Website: macys
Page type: cross-sells
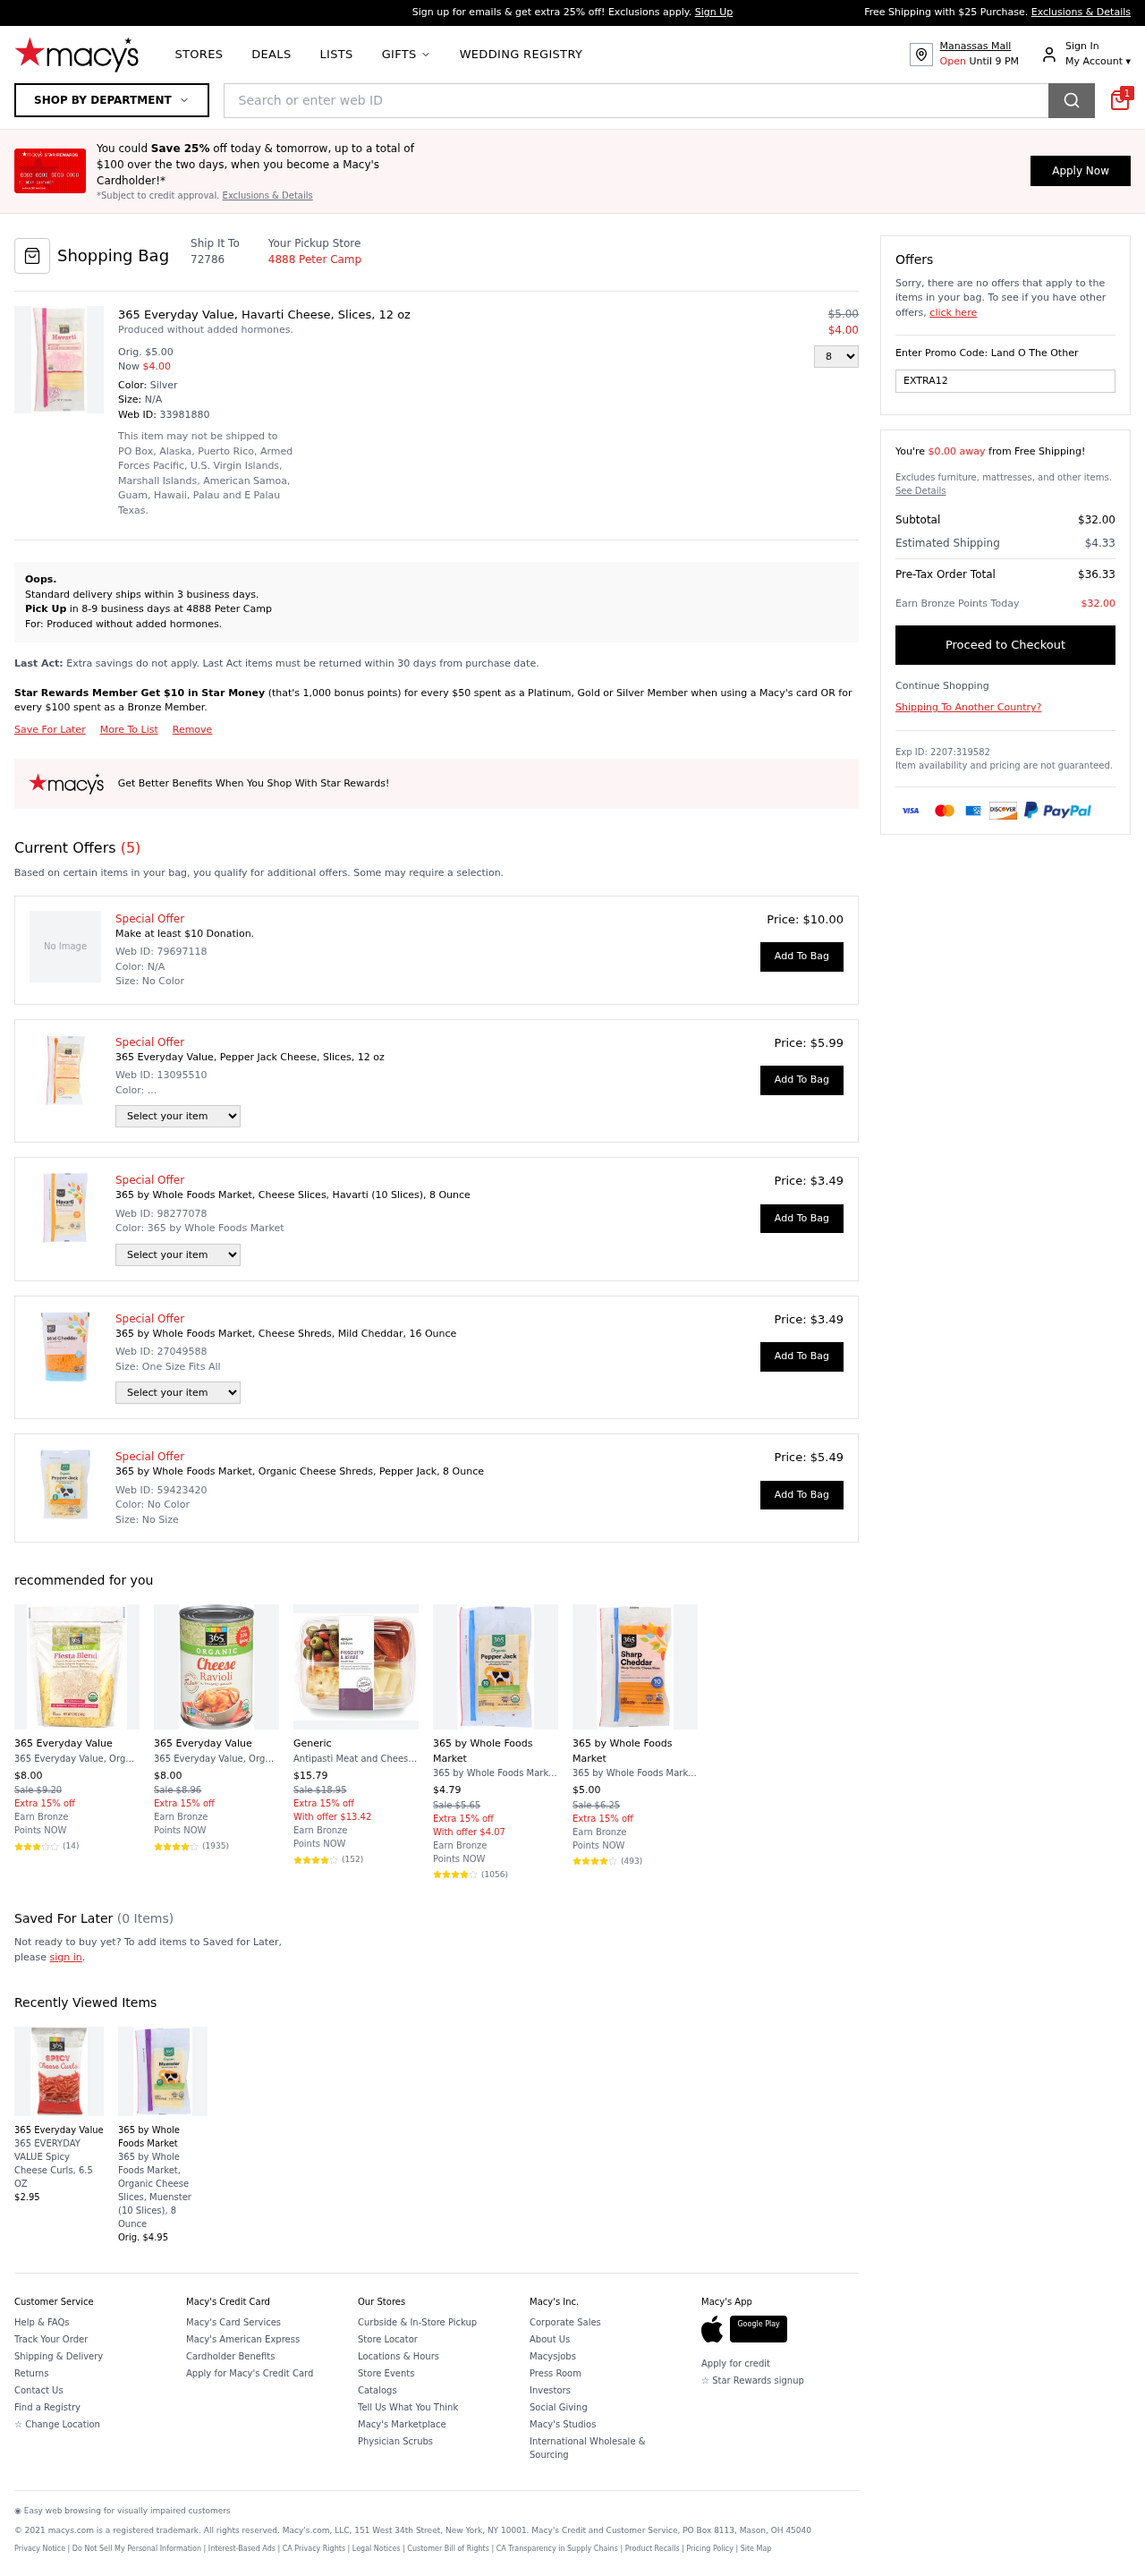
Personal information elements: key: PII_LOCATION1_STREET
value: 4888 Peter Camp
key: PII_POSTCODE
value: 72786
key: PII_PROMO_CODE
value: EXTRA12
Product elements: key: PRODUCT10_BRAND
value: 365 by Whole Foods Market
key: PRODUCT10_NAME
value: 365 by Whole Foods Market, Cheese Slices, Sharp Cheddar (10 Slices), 8 Ounce
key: PRODUCT10_NUM_RATINGS
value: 493
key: PRODUCT10_PRICE
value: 5
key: PRODUCT10_RATING
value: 4.5
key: PRODUCT11_BRAND
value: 365 Everyday Value
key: PRODUCT11_NAME
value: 365 EVERYDAY VALUE Spicy Cheese Curls, 6.5 OZ
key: PRODUCT11_PRICE
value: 2.95
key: PRODUCT12_BRAND
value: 365 by Whole Foods Market
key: PRODUCT12_NAME
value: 365 by Whole Foods Market, Organic Cheese Slices, Muenster (10 Slices), 8 Ounce
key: PRODUCT12_PRICE
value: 4.95
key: PRODUCT1_DESC
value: Produced without added hormones.
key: PRODUCT1_NAME
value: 365 Everyday Value, Havarti Cheese, Slices, 12 oz
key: PRODUCT1_PRICE
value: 4
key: PRODUCT1_QUANTITY
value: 8
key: PRODUCT2_NAME
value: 365 Everyday Value, Pepper Jack Cheese, Slices, 12 oz
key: PRODUCT2_PRICE
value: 5.99
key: PRODUCT3_NAME
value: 365 by Whole Foods Market, Cheese Slices, Havarti (10 Slices), 8 Ounce
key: PRODUCT3_PRICE
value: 3.49
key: PRODUCT4_NAME
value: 365 by Whole Foods Market, Cheese Shreds, Mild Cheddar, 16 Ounce
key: PRODUCT4_PRICE
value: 3.49
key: PRODUCT5_NAME
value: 365 by Whole Foods Market, Organic Cheese Shreds, Pepper Jack, 8 Ounce
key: PRODUCT5_PRICE
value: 5.49
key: PRODUCT6_BRAND
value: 365 Everyday Value
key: PRODUCT6_NAME
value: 365 Everyday Value, Organic Italian Blend Cheese, Shredded, 12 oz
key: PRODUCT6_NUM_RATINGS
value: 14
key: PRODUCT6_PRICE
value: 8
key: PRODUCT6_RATING
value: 3.1
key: PRODUCT7_BRAND
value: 365 Everyday Value
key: PRODUCT7_NAME
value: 365 Everyday Value, Organic Cheese Ravioli in Tomato Sauce, 15 oz
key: PRODUCT7_NUM_RATINGS
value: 1935
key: PRODUCT7_PRICE
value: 8
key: PRODUCT7_RATING
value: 4
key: PRODUCT8_BRAND
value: Generic
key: PRODUCT8_NAME
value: Antipasti Meat and Cheese Box
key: PRODUCT8_NUM_RATINGS
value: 152
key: PRODUCT8_PRICE
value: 15.79
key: PRODUCT8_RATING
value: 4.9
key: PRODUCT9_BRAND
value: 365 by Whole Foods Market
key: PRODUCT9_NAME
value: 365 by Whole Foods Market, Organic Cheese Slices, Pepper Jack (10 Slices), 8 Ounce
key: PRODUCT9_NUM_RATINGS
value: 1056
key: PRODUCT9_PRICE
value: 4.79
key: PRODUCT9_RATING
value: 4.7
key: PRODUCT1_ORIGINAL_PRICE
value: $5.00
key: PRODUCT6_ORIGINAL_PRICE
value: Sale $9.20
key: PRODUCT7_ORIGINAL_PRICE
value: Sale $8.96
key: PRODUCT8_ORIGINAL_PRICE
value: Sale $18.95
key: PRODUCT9_ORIGINAL_PRICE
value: Sale $5.65
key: PRODUCT10_ORIGINAL_PRICE
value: Sale $6.25
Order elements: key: ORDER_ID
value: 33981880
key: ORDER_NUM_OFFERS
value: (5)
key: ORDER_FREE_SHIPPING_THRESHOLD
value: $0.00 away
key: ORDER_SUBTOTAL
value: $32.00
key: ORDER_SHIPPING_COST
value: $4.33
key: ORDER_TOTAL
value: $36.33
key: ORDER_POINTS_EARNED
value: $32.00
Search elements: key: HEADER_SEARCH
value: Search or enter web ID
Other elements: key: SAVED_NUM_ITEMS
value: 0